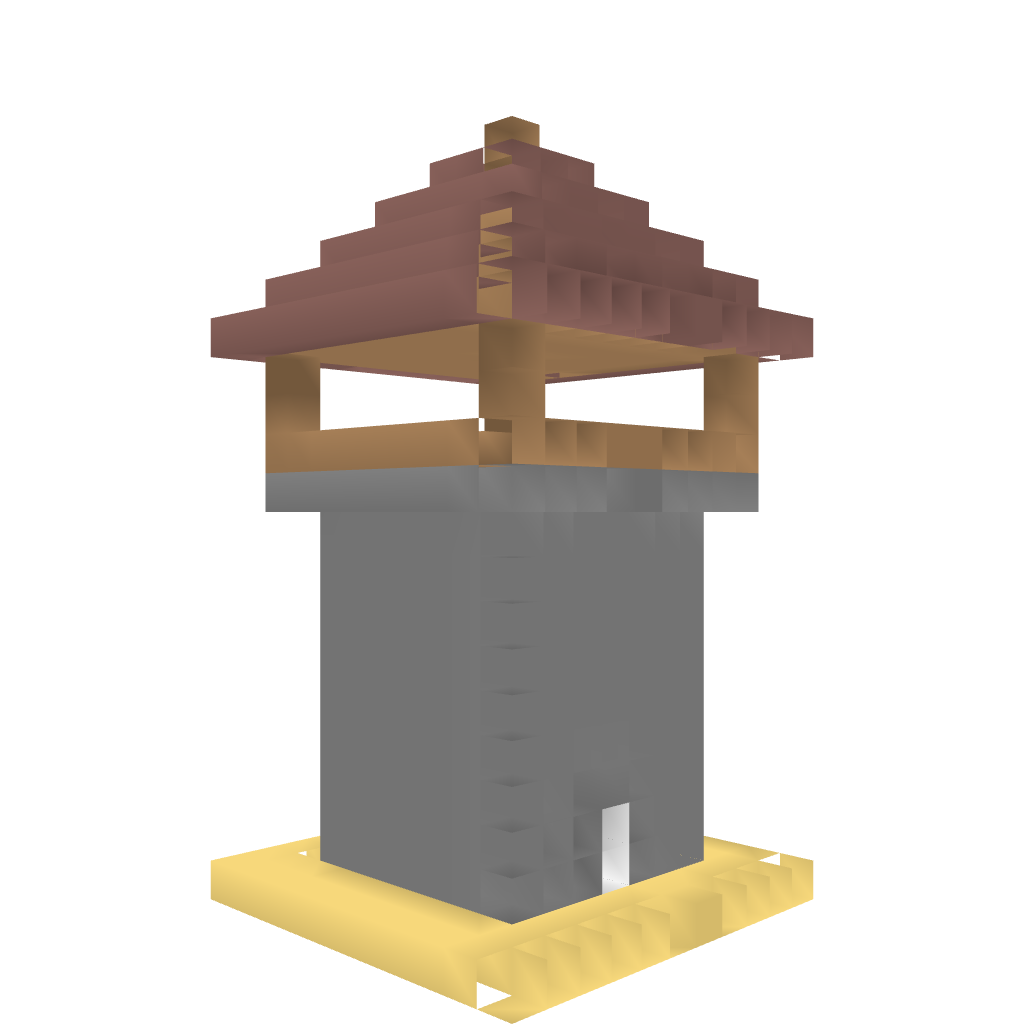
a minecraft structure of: Stronghold Crusader tower high quality